Current action and preconditions to check: trajectory_clear

Your task: For each precondition in the list above, predict whether it will hold at this action.

Consider the current scene as observed from the mobile robot's camera, and analyze the predicted future states of all dynamic agents (e.g., people, animals, vehicles, or any moving entities) within the NEXT SECOND.

IMPORTANT: Only answer "very likely" if you are absolutely certain—based on strong, clear evidence—that a dynamic agent will violate the precondition in the predicted future state. Do NOT answer "very likely" for unlikely, ambiguous, or low-probability risks.

Ask yourself for each precondition: Is there a high probability, with clear and convincing evidence, that the predicted future states of any dynamic agent will interfere with the predicted future state of the currently executing action within the NEXT SECOND, causing that precondition to fail?

Assess the risk level based on these predictions. Use "likely" or "very likely" if motions create a clear risk of interference.

Use "neutral" or "improbable" if agents are nearby but their predicted paths are clearly diverging or non-conflicting.

Failure Risk Categories: "very improbable", "improbable", "neutral", "likely", "very likely"

Answer Format: Output ONLY the probability_of_failure value from these categories: "very improbable", "improbable", "neutral", "likely", "very likely"

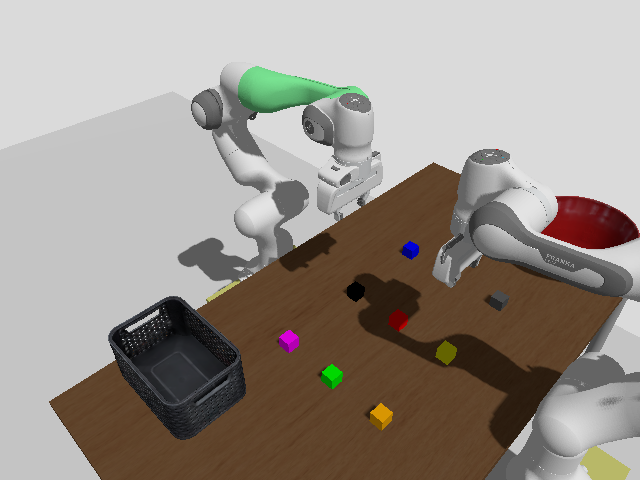

Answer: improbable